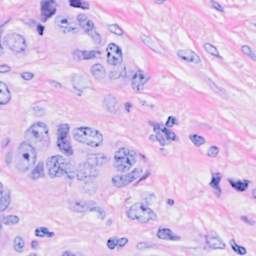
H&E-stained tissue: Breast